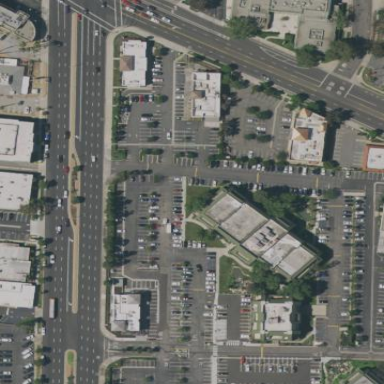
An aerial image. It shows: Parking area with surface.